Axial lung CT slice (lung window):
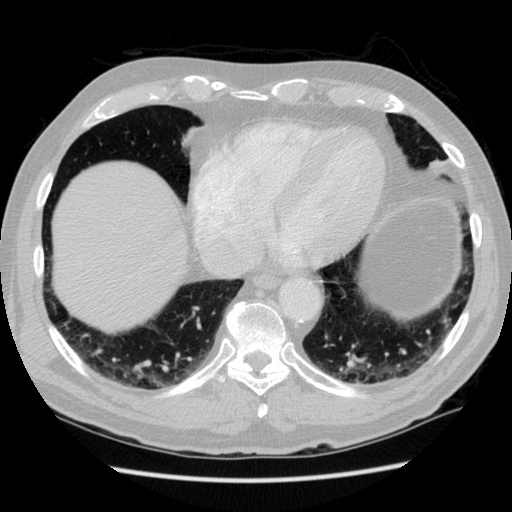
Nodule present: no